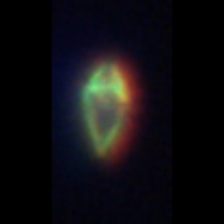
Taxon: Heterocapsa
Group: Dinoflagellates